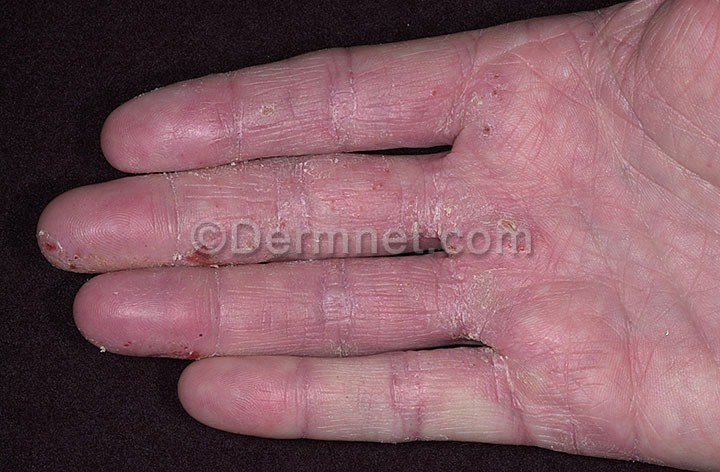
Disease: Atopic Dermatitis Photos